Question: I have an if statement working properly in only one cell. '=IF(B28="Others",+C28, 0)'. However, I also want to include the cells 'B28' to 'B30' and will add 'C28' to 'C30' respectively in the formula. How will I be able to do so? I have tried this formula: '=IF(B28:B30="Others",+C28:C30, 0)' but it won't work.
What I want to happen is this:
I will input values in the cells 'C28:C30', and if they're under a certain category (ex. 'B28' says 'Others'), that value will be added to that category above (ex. C18 for 'Others').
If it works, 'C18' should have a value of '1,450' since '1,150' and '300' are both under 'Others'.

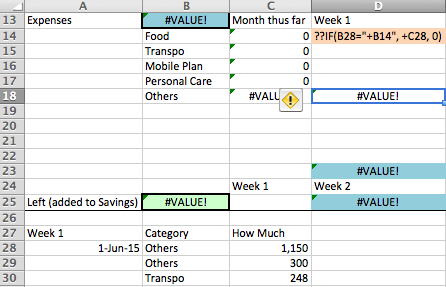
Answer: The function you're looking for is 'SUMIF()'. You can read about it <URL>.
The complete formula you need is: '=SUMIF(B28:B30,"Others",C28:C30)'